Question: I'm new to CSS and fluid grids. I'm following this tutorial here:
<URL>
Following the suggestion I read there, I had a css file auto generated for me. I wanted to create a header with three parts, where each part takes up 1/3 screen width. However, it looks like the widths of the divs are collapsing to fit the content as seen here:

How do I make the divs fill the ~33% like I want them to?
Here's the HTML:
'''
<html>
<head>
<title>Page Title</title>
<link href="testcss.css" rel="stylesheet" type="text/css">
</head>
<body>
<div class="containter_12">
<div class="grid_4">
<img src="logo.png"/>
</div>
<div class="grid_4">
<b>ACPL Wellness</b>
</div>
<div class="grid_4">
<b>Home</b>
</div>
</div>
</body>
</html>
'''
And here's the CSS:
'''
/* Containers
----------------------------------------------------------------------------------------------------*/
.container_12 {
width: 92%;
margin-left: 4%;
margin-right: 4%;
}
/* Grid >> Global
----------------------------------------------------------------------------------------------------*/
.grid_1,
.grid_2,
.grid_3,
.grid_4,
.grid_5,
.grid_6,
.grid_7,
.grid_8,
.grid_9,
.grid_10,
.grid_11,
.grid_12 {
display:inline;
float: left;
position: relative;
margin-left: 1%;
margin-right: 1%;
font-size: 2em;
}
/* Grid >> Children (Alpha ~ First, Omega ~ Last)
----------------------------------------------------------------------------------------------------*/
.alpha {
margin-left: 0;
}
.omega {
margin-right: 0;
}
/* Grid >> 12 Columns
----------------------------------------------------------------------------------------------------*/
.container_12 .grid_1 {
width:6.333%;
}
.container_12 .grid_2 {
width:14.667%;
}
.container_12 .grid_3 {
width:23.0%;
}
.container_12 .grid_4 {
width:31.333%;
}
.container_12 .grid_5 {
width:39.667%;
}
.container_12 .grid_6 {
width:48.0%;
}
.container_12 .grid_7 {
width:56.333%;
}
.container_12 .grid_8 {
width:64.667%;
}
.container_12 .grid_9 {
width:73.0%;
}
.container_12 .grid_10 {
width:81.333%;
}
.container_12 .grid_11 {
width:89.667%;
}
.container_12 .grid_12 {
width:98.0%;
}
/* Prefix Extra Space >> 12 Columns
----------------------------------------------------------------------------------------------------*/
.container_12 .prefix_1 {
padding-left:8.333%;
}
.container_12 .prefix_2 {
padding-left:16.667%;
}
.container_12 .prefix_3 {
padding-left:25.0%;
}
.container_12 .prefix_4 {
padding-left:33.333%;
}
.container_12 .prefix_5 {
padding-left:41.667%;
}
.container_12 .prefix_6 {
padding-left:50.0%;
}
.container_12 .prefix_7 {
padding-left:58.333%;
}
.container_12 .prefix_8 {
padding-left:66.667%;
}
.container_12 .prefix_9 {
padding-left:75.0%;
}
.container_12 .prefix_10 {
padding-left:83.333%;
}
.container_12 .prefix_11 {
padding-left:91.667%;
}
/* Suffix Extra Space >> 12 Columns
----------------------------------------------------------------------------------------------------*/
.container_12 .suffix_1 {
padding-right:8.333%;
}
.container_12 .suffix_2 {
padding-right:16.667%;
}
.container_12 .suffix_3 {
padding-right:25.0%;
}
.container_12 .suffix_4 {
padding-right:33.333%;
}
.container_12 .suffix_5 {
padding-right:41.667%;
}
.container_12 .suffix_6 {
padding-right:50.0%;
}
.container_12 .suffix_7 {
padding-right:58.333%;
}
.container_12 .suffix_8 {
padding-right:66.667%;
}
.container_12 .suffix_9 {
padding-right:75.0%;
}
.container_12 .suffix_10 {
padding-right:83.333%;
}
.container_12 .suffix_11 {
padding-right:91.667%;
}
/* Push Space >> 12 Columns
----------------------------------------------------------------------------------------------------*/
.container_12 .push_1 {
left:8.333%;
}
.container_12 .push_2 {
left:16.667%;
}
.container_12 .push_3 {
left:25.0%;
}
.container_12 .push_4 {
left:33.333%;
}
.container_12 .push_5 {
left:41.667%;
}
.container_12 .push_6 {
left:50.0%;
}
.container_12 .push_7 {
left:58.333%;
}
.container_12 .push_8 {
left:66.667%;
}
.container_12 .push_9 {
left:75.0%;
}
.container_12 .push_10 {
left:83.333%;
}
.container_12 .push_11 {
left:91.667%;
}
/* Pull Space >> 12 Columns
----------------------------------------------------------------------------------------------------*/
.container_12 .pull_1 {
left:-8.333%;
}
.container_12 .pull_2 {
left:-16.667%;
}
.container_12 .pull_3 {
left:-25.0%;
}
.container_12 .pull_4 {
left:-33.333%;
}
.container_12 .pull_5 {
left:-41.667%;
}
.container_12 .pull_6 {
left:-50.0%;
}
.container_12 .pull_7 {
left:-58.333%;
}
.container_12 .pull_8 {
left:-66.667%;
}
.container_12 .pull_9 {
left:-75.0%;
}
.container_12 .pull_10 {
left:-83.333%;
}
.container_12 .pull_11 {
left:-91.667%;
}
/* Clear Floated Elements
----------------------------------------------------------------------------------------------------*/
/* http://sonspring.com/journal/clearing-floats */
.clear {
clear: both;
display: block;
overflow: hidden;
visibility: hidden;
width: 0;
height: 0;
}
/* http://perishablepress.com/press/2008/02/05/lessons-learned-concerning-the-clearfix-css-hack */
.clearfix:after {
clear: both;
content: ' ';
display: block;
font-size: 0;
line-height: 0;
visibility: hidden;
width: 0;
height: 0;
}
.clearfix {
display: inline-block;
}
* html .clearfix {
height: 1%;
}
.clearfix {
display: block;
}
'''
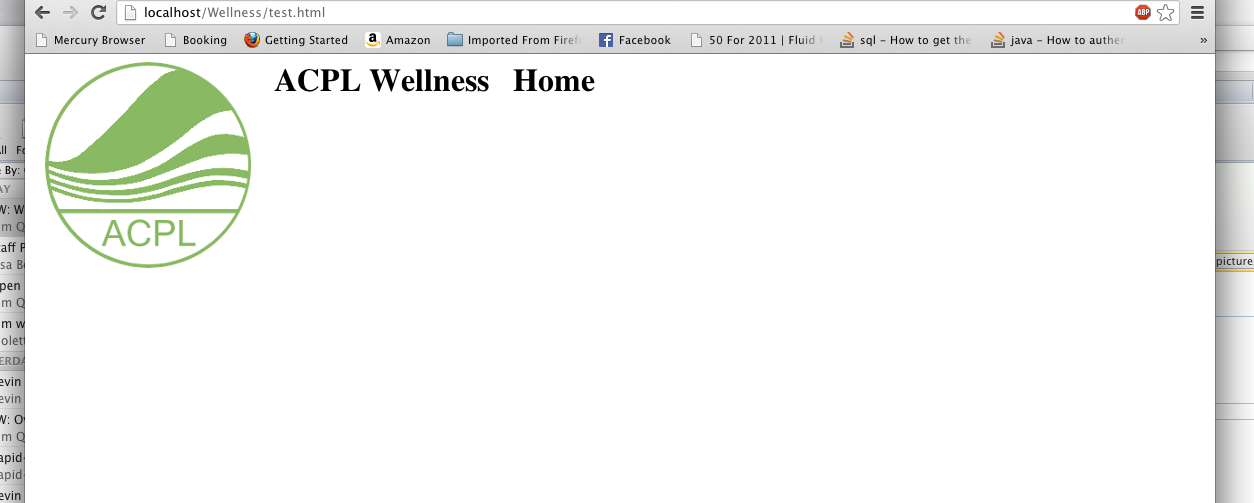
Answer: The problem is much easier then I initially thought! Read the first div it's class definition: it says containter_12 instead of container_12. That should fix it!